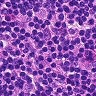
Metastatic tissue present: no